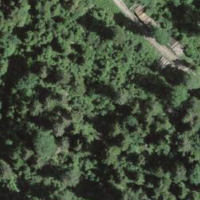
EUNIS habitat code: 41
Species observed at this site:
Cardamine heptaphylla